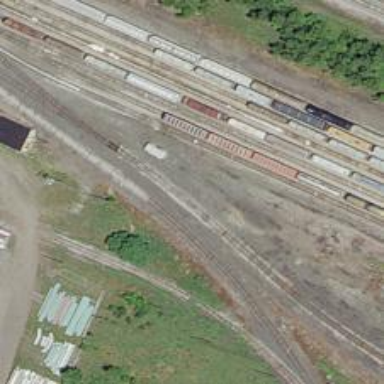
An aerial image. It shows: Railway siding for service.